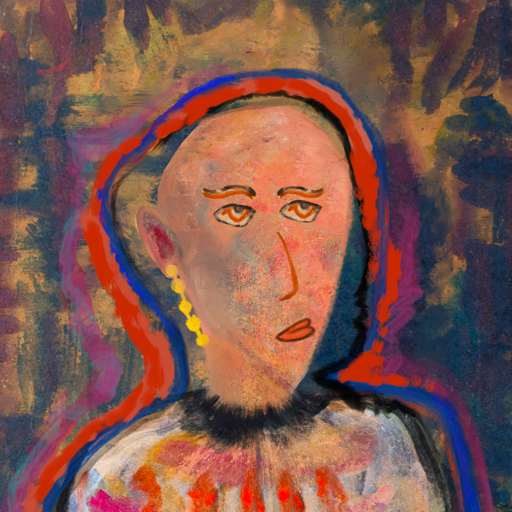
Background: InTheSun, Head And Neck Side: Irani, Face Side: Experience, Bust: Childish, Hair Side: Experience, Head Accessory: Blank, Second Necklace: Blank, Necklace: Blank, Baby: Blank